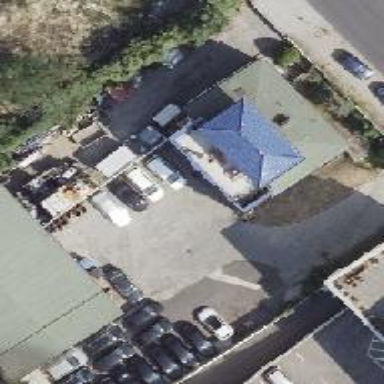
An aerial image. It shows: Commercial building.